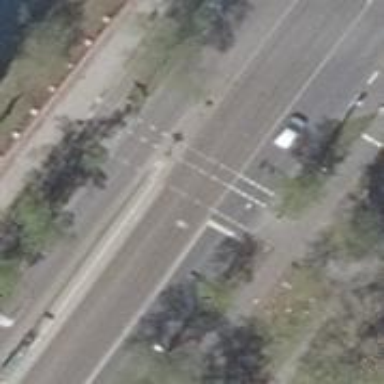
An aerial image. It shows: Road crossing with traffic signals.